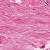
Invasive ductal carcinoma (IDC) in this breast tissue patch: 0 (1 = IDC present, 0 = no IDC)